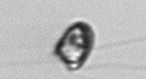
Label: flagellate_morphotype1